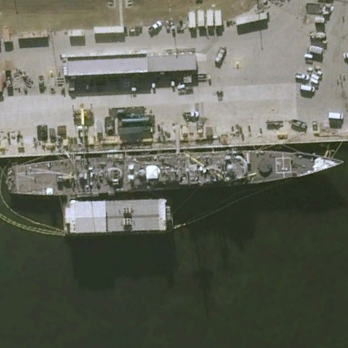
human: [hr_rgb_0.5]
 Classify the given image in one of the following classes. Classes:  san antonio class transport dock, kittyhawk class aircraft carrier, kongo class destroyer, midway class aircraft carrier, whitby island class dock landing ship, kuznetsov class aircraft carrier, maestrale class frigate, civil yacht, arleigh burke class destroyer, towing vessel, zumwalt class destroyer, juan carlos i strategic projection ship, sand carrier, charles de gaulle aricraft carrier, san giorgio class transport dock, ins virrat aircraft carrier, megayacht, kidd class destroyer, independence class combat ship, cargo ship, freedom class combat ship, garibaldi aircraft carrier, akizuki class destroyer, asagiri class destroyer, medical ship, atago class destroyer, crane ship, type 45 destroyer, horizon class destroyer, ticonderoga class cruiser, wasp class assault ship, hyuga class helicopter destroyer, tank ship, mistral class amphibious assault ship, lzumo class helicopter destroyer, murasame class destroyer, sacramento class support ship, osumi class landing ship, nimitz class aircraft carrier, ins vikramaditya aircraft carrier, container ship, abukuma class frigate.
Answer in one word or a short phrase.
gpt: Ticonderoga class cruiser